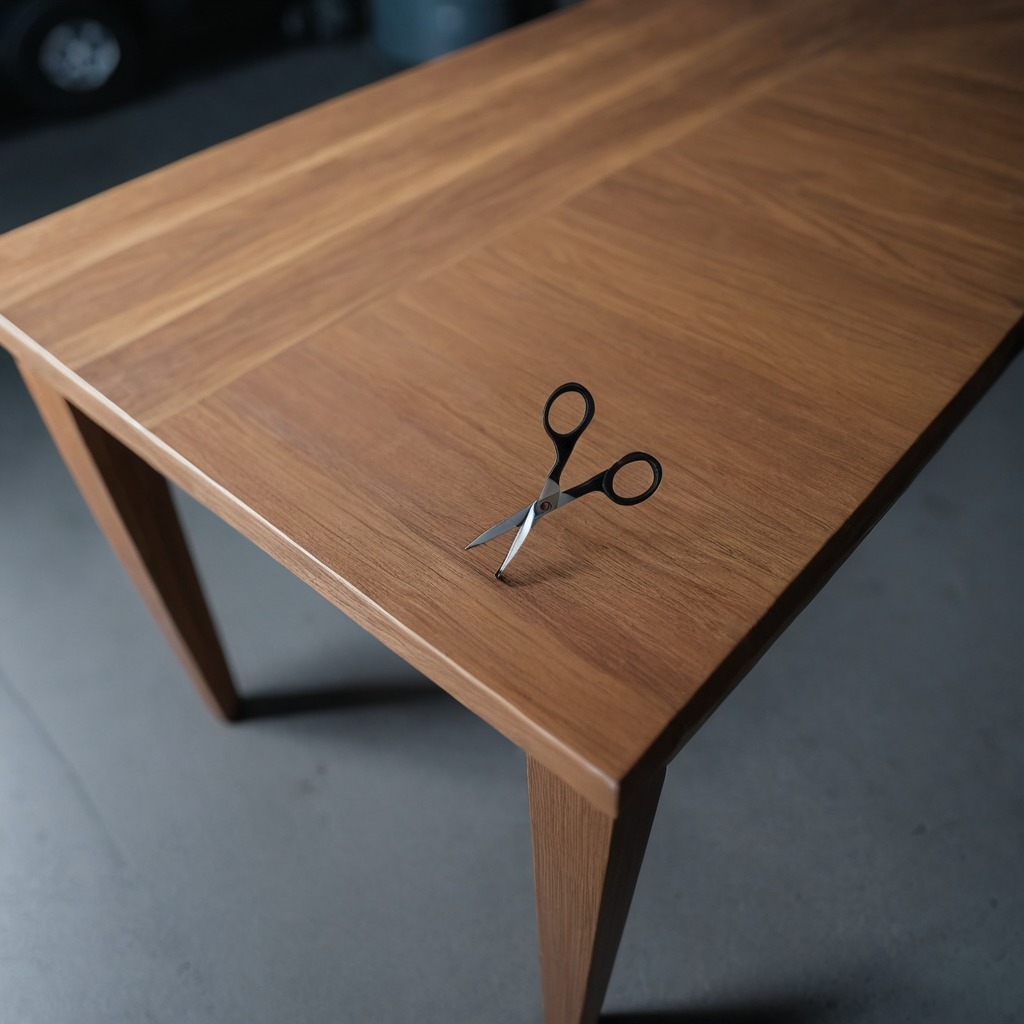
A scissor lying on a table with faint burn marks in a small garage at twilight